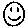
Label: smiley face